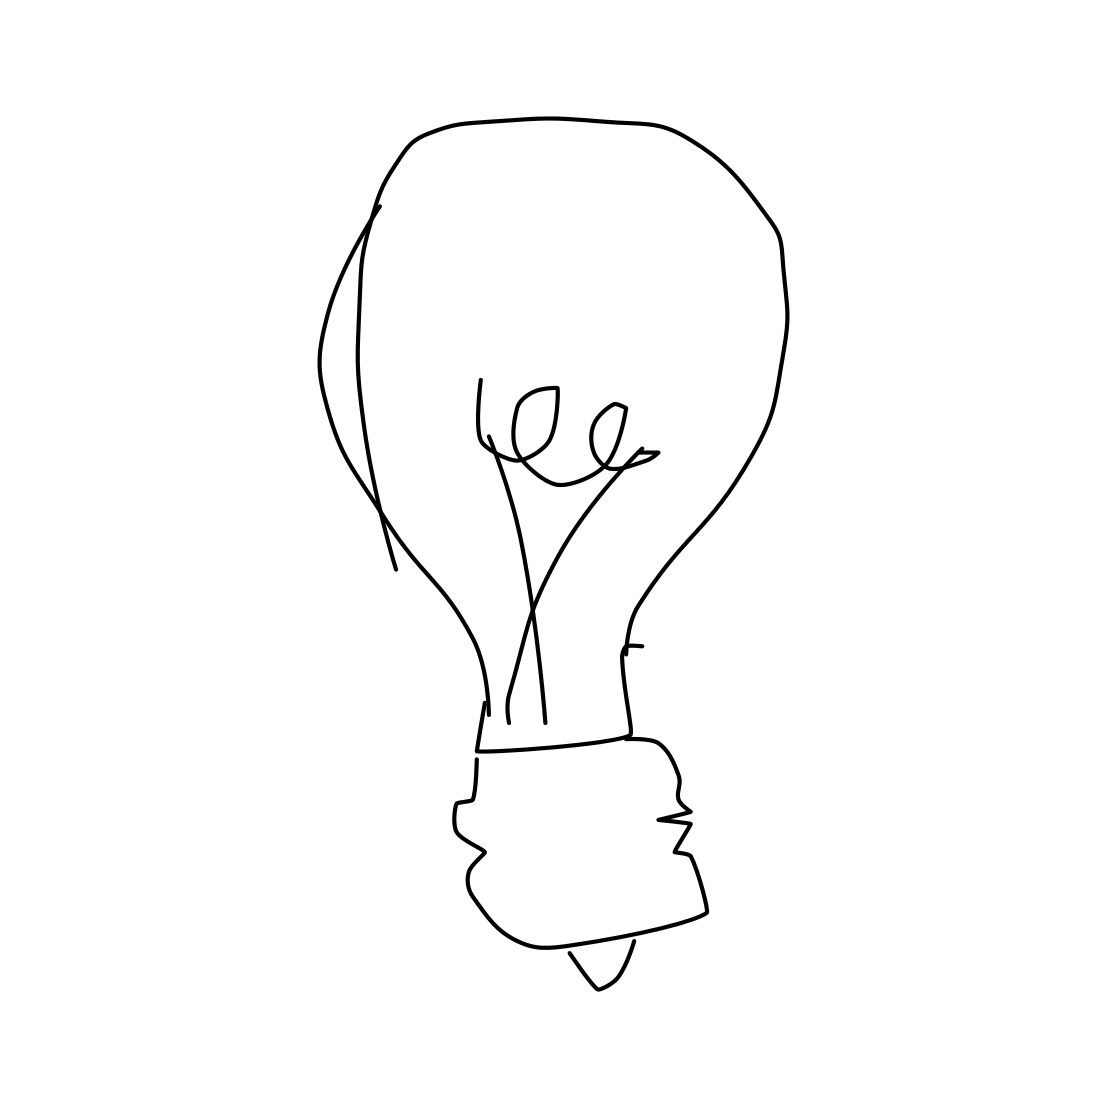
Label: lightbulb